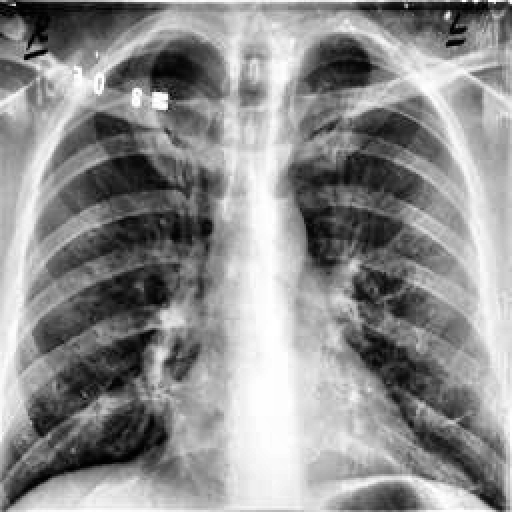
Finding: TUBERCULOSIS